Interaction volume radius: 10 \u00c5
Interaction volume height: 30 \u00c5
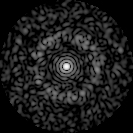
Disorder parameter: 0.8289